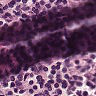
Metastatic tissue present: no